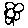
Label: flower